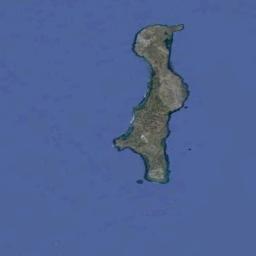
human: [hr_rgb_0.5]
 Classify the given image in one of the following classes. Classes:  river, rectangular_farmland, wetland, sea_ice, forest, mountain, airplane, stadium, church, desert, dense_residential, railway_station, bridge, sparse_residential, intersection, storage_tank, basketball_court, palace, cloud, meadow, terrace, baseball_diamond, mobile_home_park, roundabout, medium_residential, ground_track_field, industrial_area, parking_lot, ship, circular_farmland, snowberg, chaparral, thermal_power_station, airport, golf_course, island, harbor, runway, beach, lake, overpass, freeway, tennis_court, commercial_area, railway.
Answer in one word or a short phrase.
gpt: island